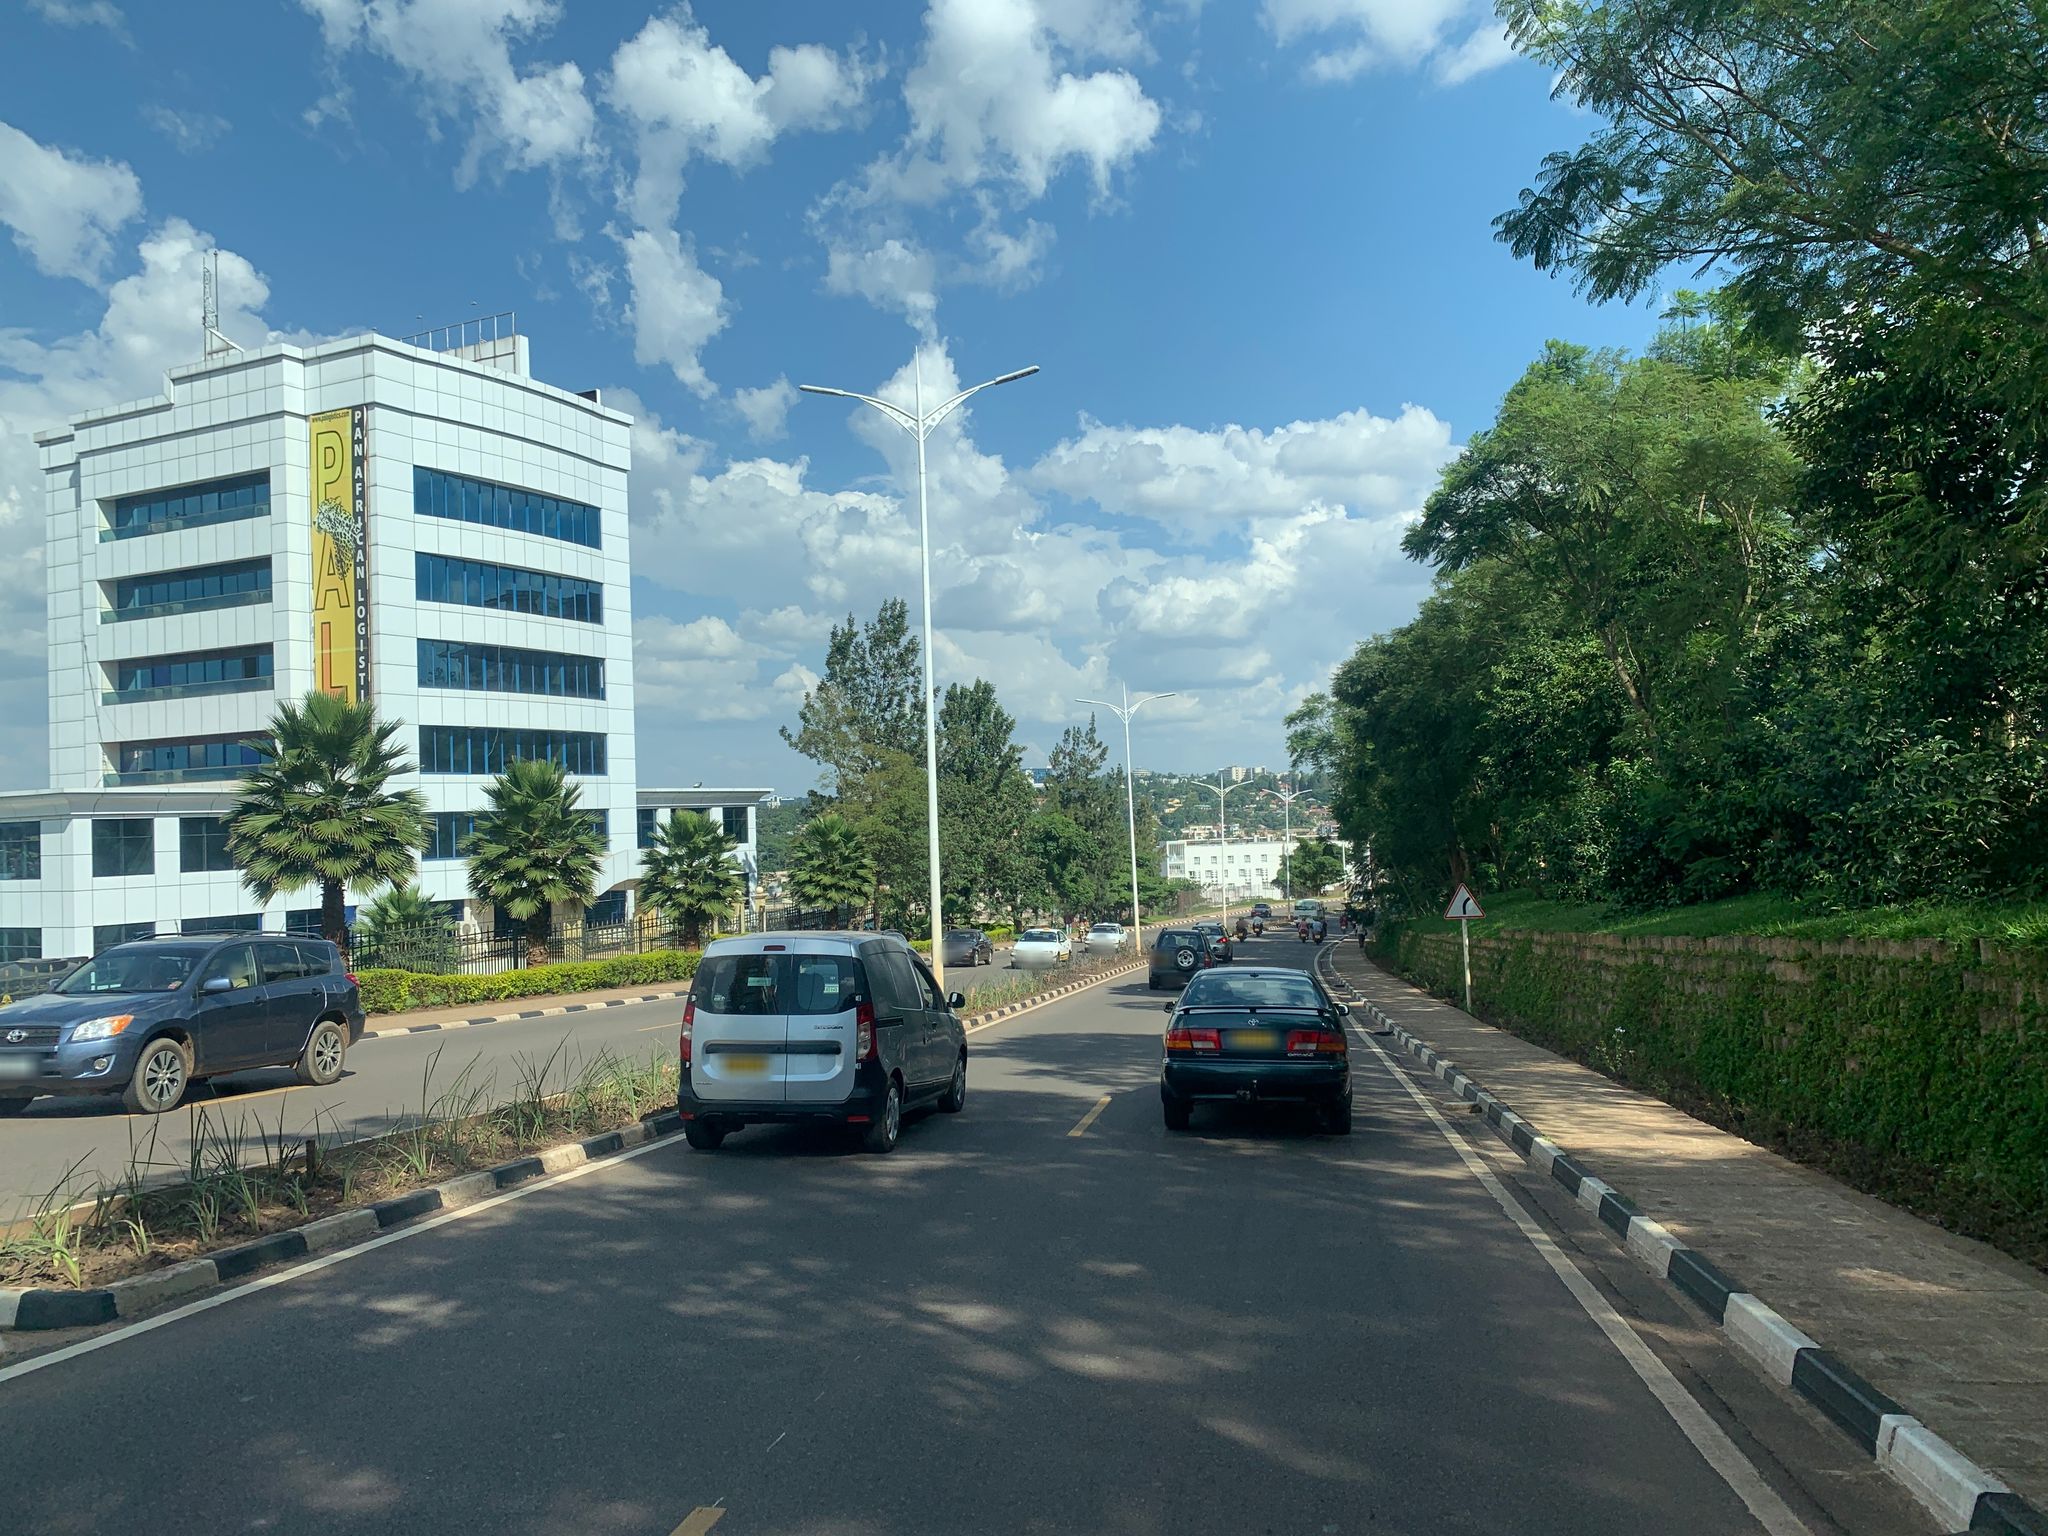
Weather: clear
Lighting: day
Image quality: good
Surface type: driving surface
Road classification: trunk
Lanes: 2.0
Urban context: urban centre
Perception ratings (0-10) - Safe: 7.89, Lively: 7.66, Beautiful: 6.93, Boring: 4.25, Depressing: 8.02, Wealthy: 7.69